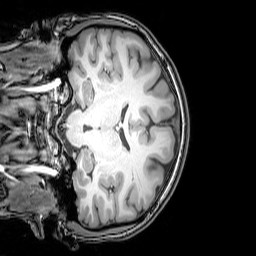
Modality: T1w
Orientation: coronal
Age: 25
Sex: female
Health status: healthy
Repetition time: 0.081 s
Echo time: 0.037 s